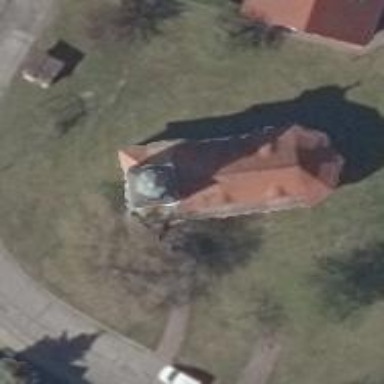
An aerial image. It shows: Bell tower classified as man-made tower.